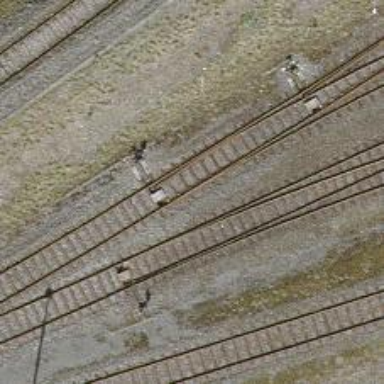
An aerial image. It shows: Railway switch.